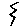
Label: zigzag